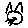
Label: cat